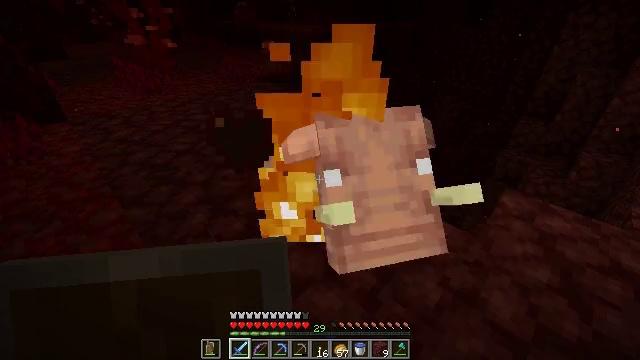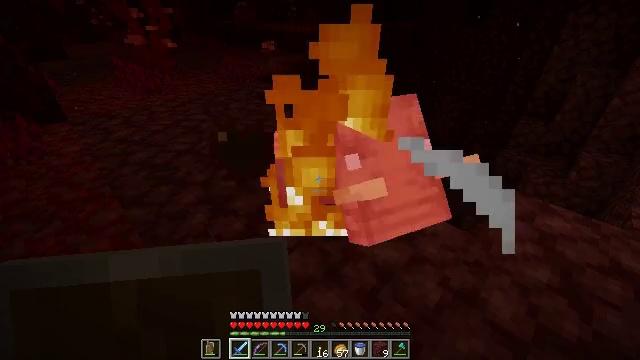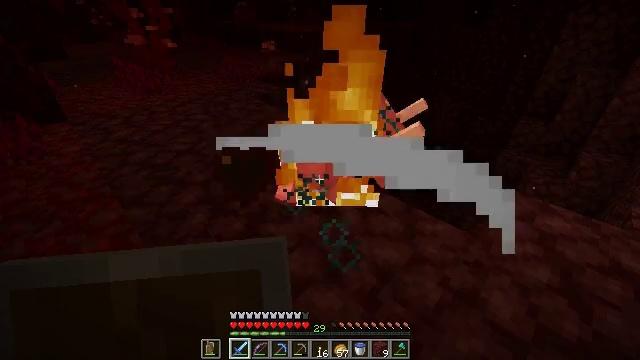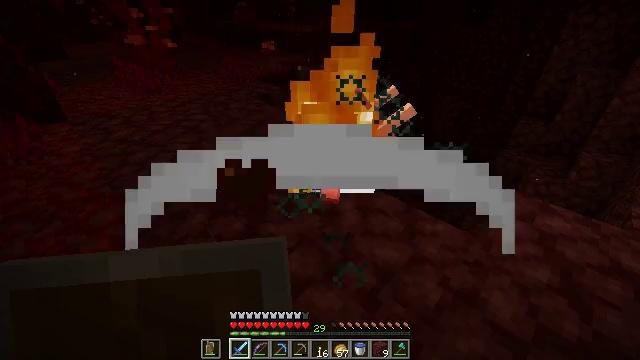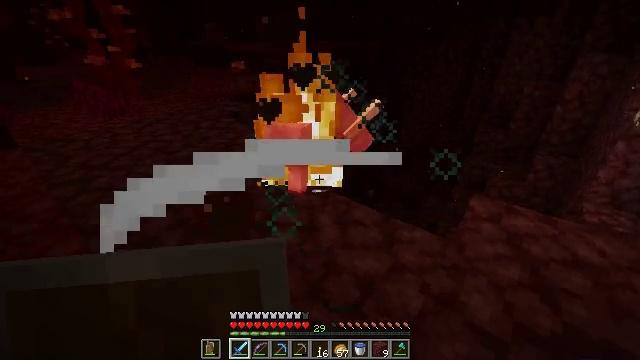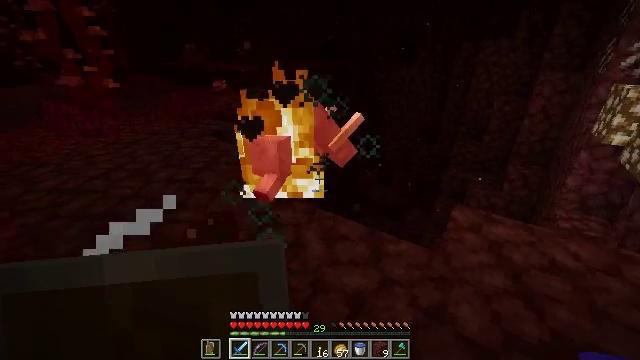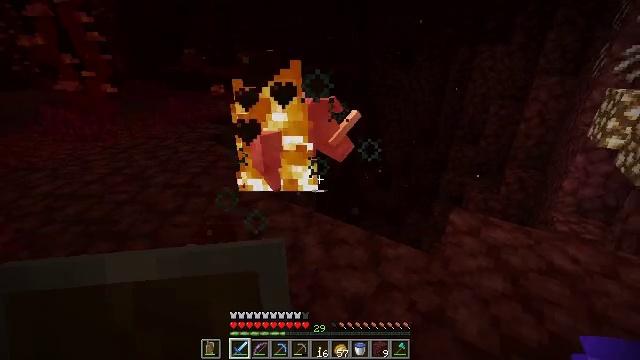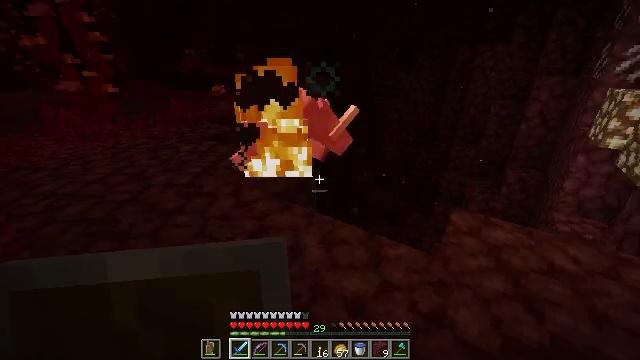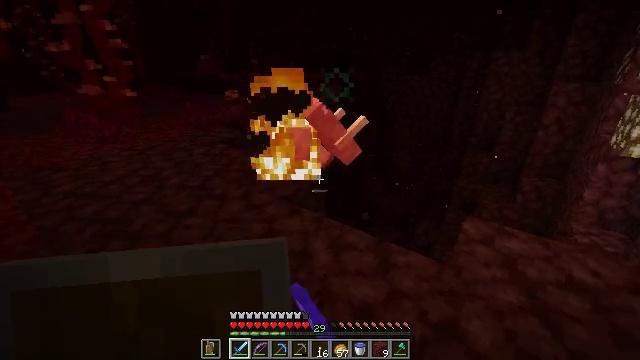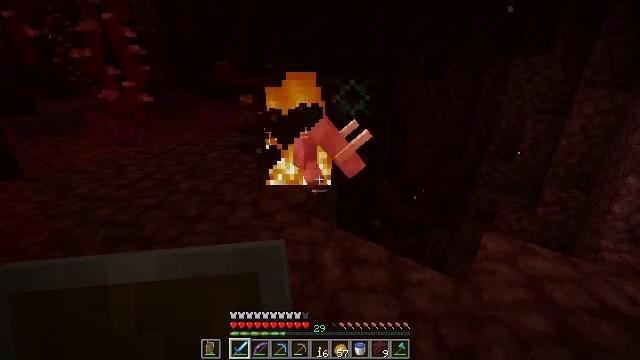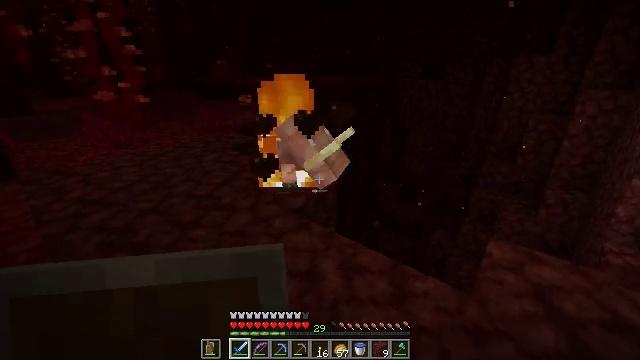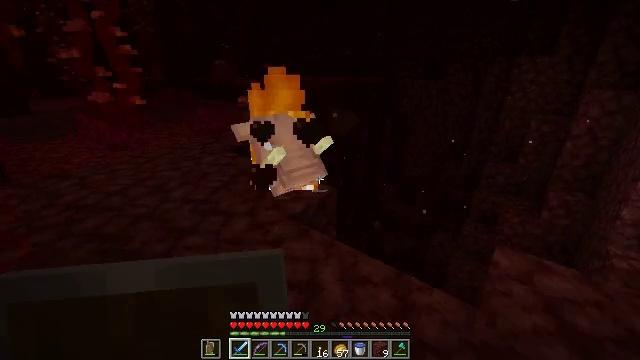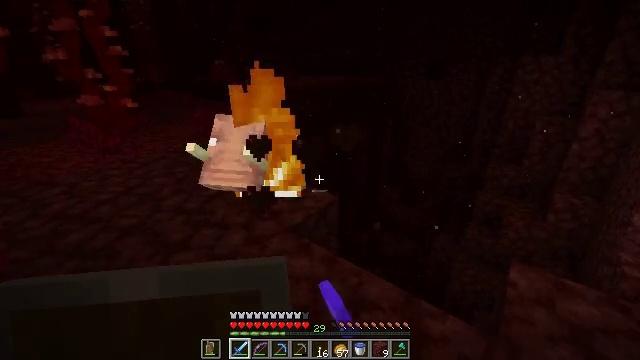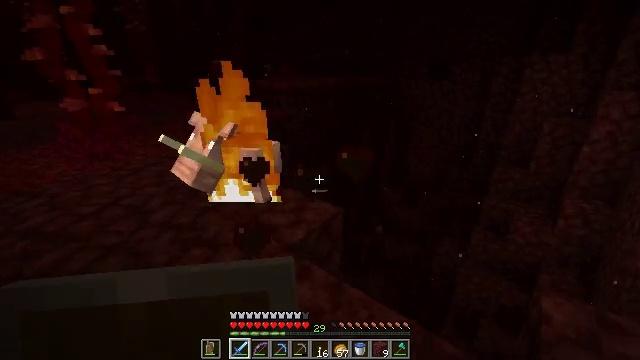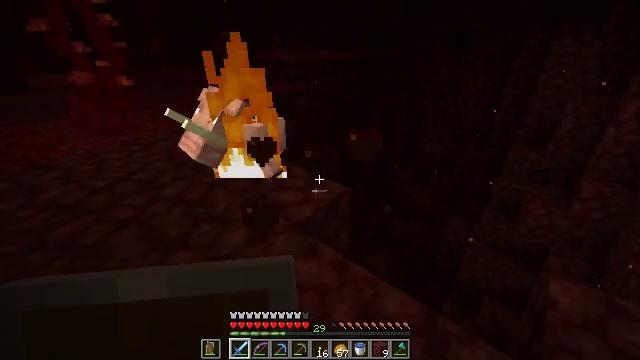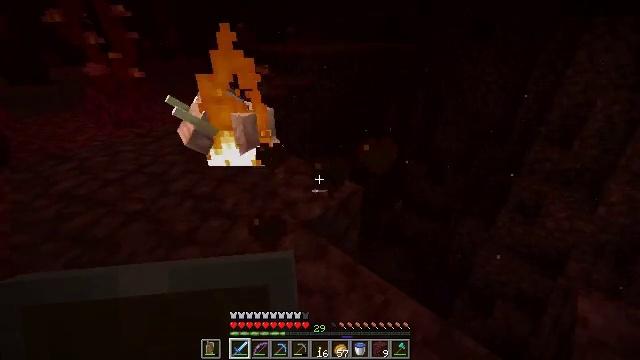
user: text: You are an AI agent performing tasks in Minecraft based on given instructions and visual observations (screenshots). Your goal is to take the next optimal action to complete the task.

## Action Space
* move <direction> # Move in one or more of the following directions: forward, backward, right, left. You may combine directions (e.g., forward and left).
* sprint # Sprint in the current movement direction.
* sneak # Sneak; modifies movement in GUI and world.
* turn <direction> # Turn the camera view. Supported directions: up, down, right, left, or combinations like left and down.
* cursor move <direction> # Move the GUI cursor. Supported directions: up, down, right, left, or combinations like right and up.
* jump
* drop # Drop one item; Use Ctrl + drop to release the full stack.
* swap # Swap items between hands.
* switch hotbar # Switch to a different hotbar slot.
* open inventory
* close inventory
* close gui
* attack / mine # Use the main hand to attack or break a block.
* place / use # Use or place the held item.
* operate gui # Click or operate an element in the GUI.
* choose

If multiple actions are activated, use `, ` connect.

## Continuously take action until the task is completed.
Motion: motion action
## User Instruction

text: Collect warped fungus to use for crafting.
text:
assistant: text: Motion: no_op
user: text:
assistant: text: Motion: no_op
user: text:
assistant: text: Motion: no_op
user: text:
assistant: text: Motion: turn right and up
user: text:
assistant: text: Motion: turn right and up
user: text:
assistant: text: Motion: no_op
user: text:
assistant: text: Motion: attack / mine
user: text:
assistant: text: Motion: turn left and up, attack / mine
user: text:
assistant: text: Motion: move forward, turn left and up
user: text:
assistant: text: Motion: move forward
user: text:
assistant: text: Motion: move forward, attack / mine
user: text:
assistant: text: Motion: move forward, attack / mine
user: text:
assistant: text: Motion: move forward, attack / mine
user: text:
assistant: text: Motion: turn left and down, attack / mine
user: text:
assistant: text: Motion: turn left and down
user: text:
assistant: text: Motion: turn left and up
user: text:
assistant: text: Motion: move forward, turn left and up
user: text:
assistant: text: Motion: move forward, turn left
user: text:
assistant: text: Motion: move forward and move left
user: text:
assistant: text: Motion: move forward and move left
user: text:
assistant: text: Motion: move forward
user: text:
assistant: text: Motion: move forward
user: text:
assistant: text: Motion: move forward
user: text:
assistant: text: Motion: turn right
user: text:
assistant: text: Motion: no_op
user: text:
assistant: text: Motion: no_op
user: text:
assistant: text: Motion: no_op
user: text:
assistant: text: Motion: no_op
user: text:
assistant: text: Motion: no_op
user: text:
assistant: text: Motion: no_op